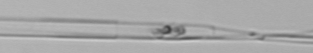
Label: Rhizosolenia